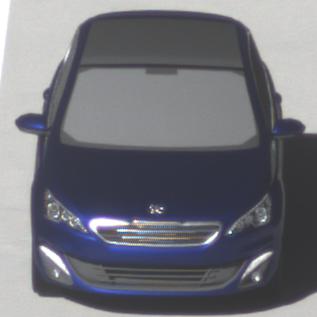
Make: Peugeot
Model: 308 VTi 82
Detailed model: 308 (II)
Model produced from: 2013/09
Model produced until: 2014/11
Doors: 5
Color: blue
Road condition: dry road
Daytime: morning or afternoon
Contrast: high contrast